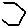
Label: hexagon